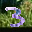
Label: 3